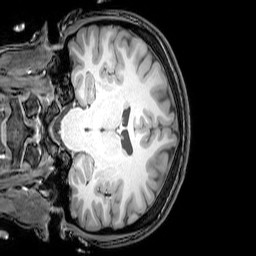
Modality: T1w
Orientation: coronal
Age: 22
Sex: female
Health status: healthy
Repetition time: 0.081 s
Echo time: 0.037 s